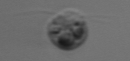
Label: Amoeba